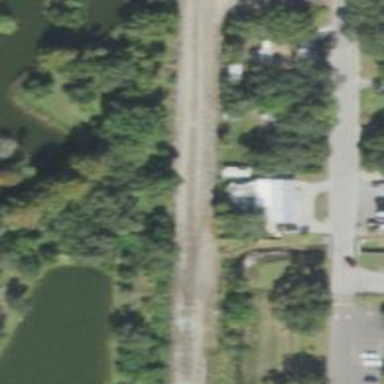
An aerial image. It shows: Railway track.